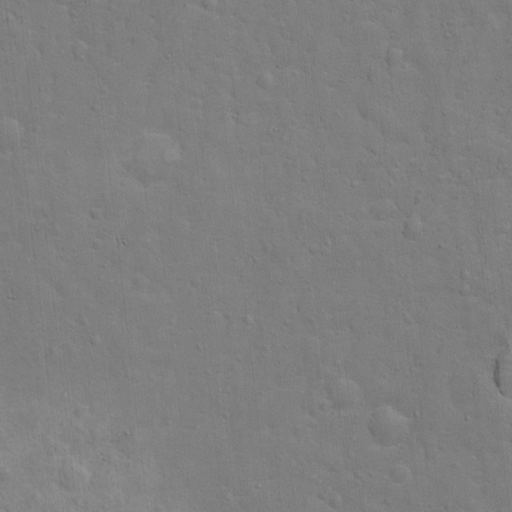
Classes present: Background